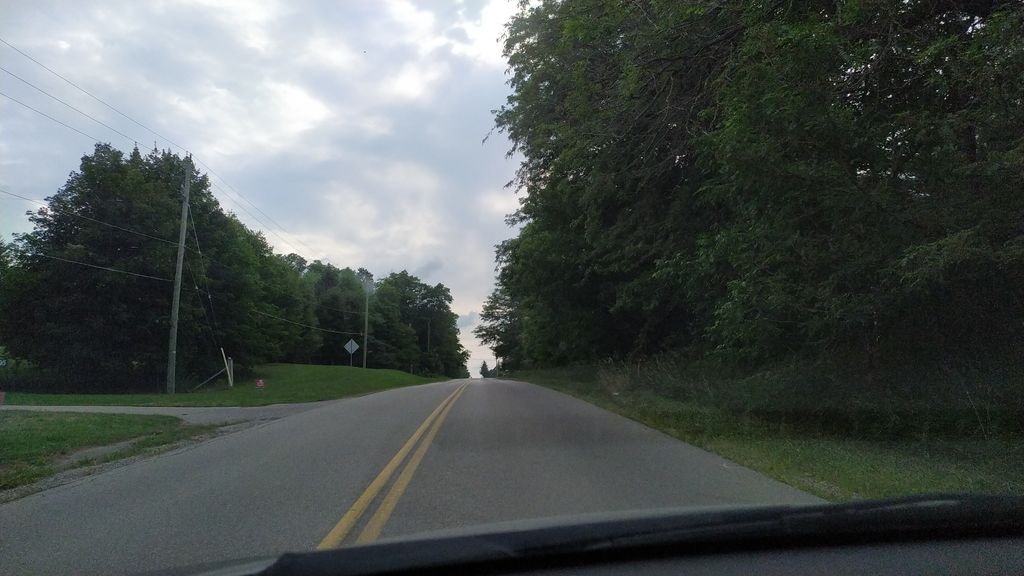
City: kitchener-waterloo